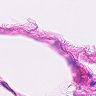
Metastatic tissue present: no